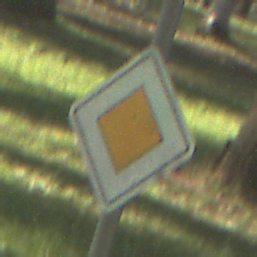
Verkehrszeichen: Vorfahrtsstrasse
Umgebung: Outdoor, Nature
Tageszeit: MorningAfternoon
Wetter: Clear
Licht: Natural
Jahreszeit: NotSpecified
Kontrast: HighContrast